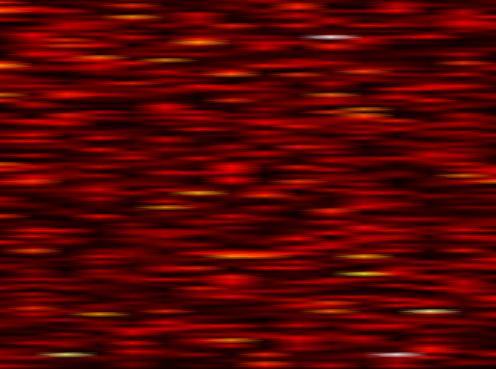
Label: OFDM